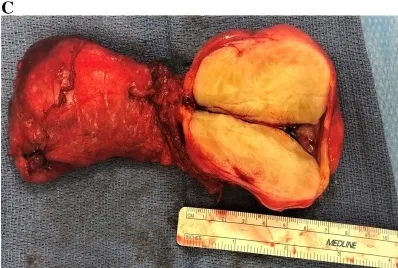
C: Intraoperative image of the right inguinal mass excision with radical orchiectomy with the liposarcoma bisected illustrating the bulky heterogeneous solid lesion and typical yellow-tan appearance measuring 9 x 6 x 5 cm.
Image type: medical_photograph (other_medical_photograph)